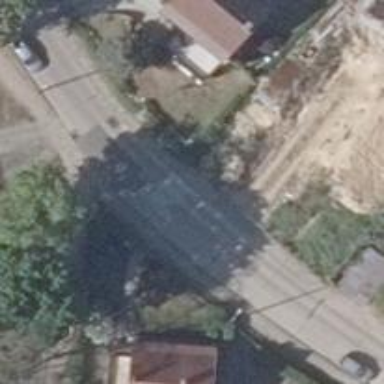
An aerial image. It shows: Paved footway.